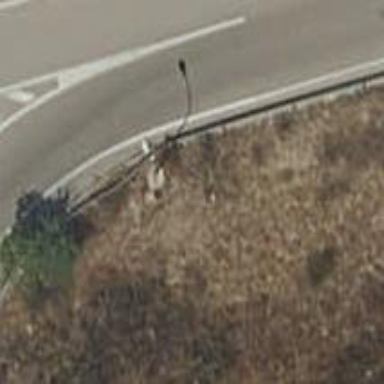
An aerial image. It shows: Pole serving as support.